Question: I have a table with 2 million rows. I have two index (status, gender) and also (birthday).
I find strange that this query is taking 3.6 seconds or more
QUERY Ndeg 1
'''
SELECT COUNT(*) FROM ts_user_core
WHERE birthday BETWEEN '1980-01-01' AND '1985-01-01'
AND status='ok' AND gender='female';
'''
same for this:
QUERY Ndeg 2
'''
SELECT COUNT(*) FROM ts_user_core
WHERE status='ok' AND gender='female'
AND birthday between '1980-01-01' AND '1985-01-01';
'''
While this query is taking 0.140 seconds
QUERY Ndeg 3
'''
select count(*) from ts_user_core where (birthday between '1990-01-01' and '2000-01-01');
'''
Also this query takes 0.2 seconds
QUERY Ndeg 4
'''
select count(*) from ts_user_core where status='ok' and gender='female'
'''
I expect the first query to be way more faster, how can be possible this behavior? I can't handle so much time for this query.
Here the result of:

I know that I can add a new index with 3 columns, but is there a way to have a faster query without adding an index for every where clause?
Thanks for your advice
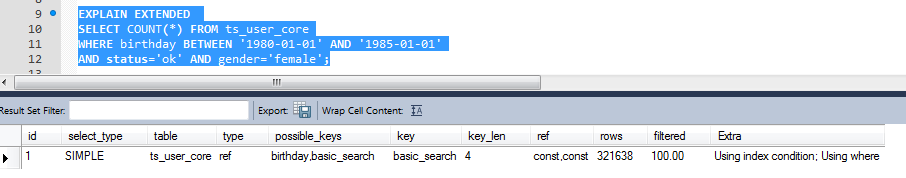
Answer: > is there a way to optimize the query without adding an index for every possible where clause?
Yes, somewhat. But it takes an understanding of how INDEXes work.
Let's look at all the 'SELECTs' you have presented so far.
1. To build the optimal index for a SELECT, start with all the = constant items in the WHERE clause. Put those columns into an index in any order. That gives us INDEX(status, gender, ...) or INDEX(gender, status, ...), but nothing deciding between them (yet).
2. add on one range or all the ORDER BY. In your first couple of SELECTs, that would be birthday. Now we have INDEX(status, gender, birthday) or INDEX(gender, status, birthday). Either of these is 'best' for the first two SELECTs.
Those indexes work quite well for #4: 'select count(*) from ts_user_core where status='ok' and gender='female'', too. So no extra index needed for it.
Now, let's work on #3: 'select count(*) from ts_user_core where (birthday between '1990-01-01' and '2000-01-01');'
- - 'INDEX(birthday)'
Now, suppose we also had '... WHERE status='foo';' (without 'gender'). That would force us to pick 'INDEX(status, gender, birthday)' instead of the variant of it.
Result: 2 good indexes to handle all 5 selects:
'''
INDEX(status, gender, birthday)
INDEX(birthday)
'''
Suggestion: If you end up with more than 5 'INDEXes' or an index with more than 5 columns in it, it is probably wise to shorten some indexes. Here is where things get really fuzzy. If you would like to present me with a dozen 'realistic' indexes, I'll walk you through it.
Notes on other comments:
- '3.6''0.140'- 'SQL_NO_CACHE'- - 'EXPLAIN'- - 'INDEX(a,b,c)''INDEX(a,b)'